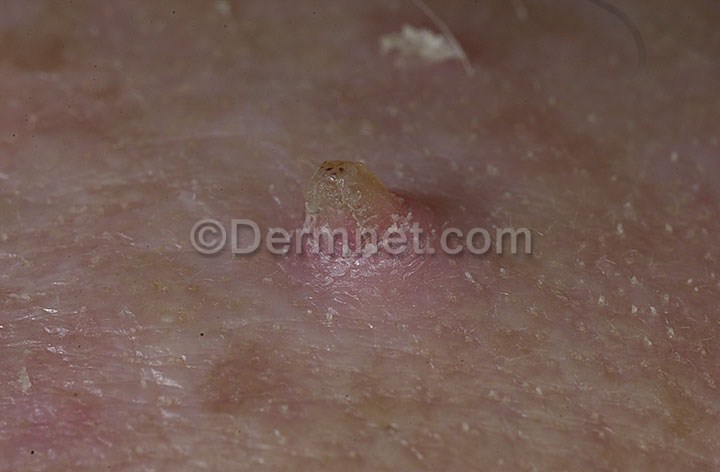
Disease: Actinic Keratosis Basal Cell Carcinoma and other Malignant Lesions